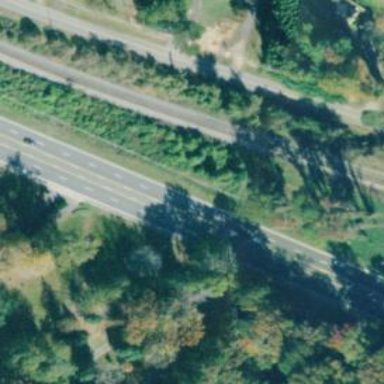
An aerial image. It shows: Primary road with asphalt surface.